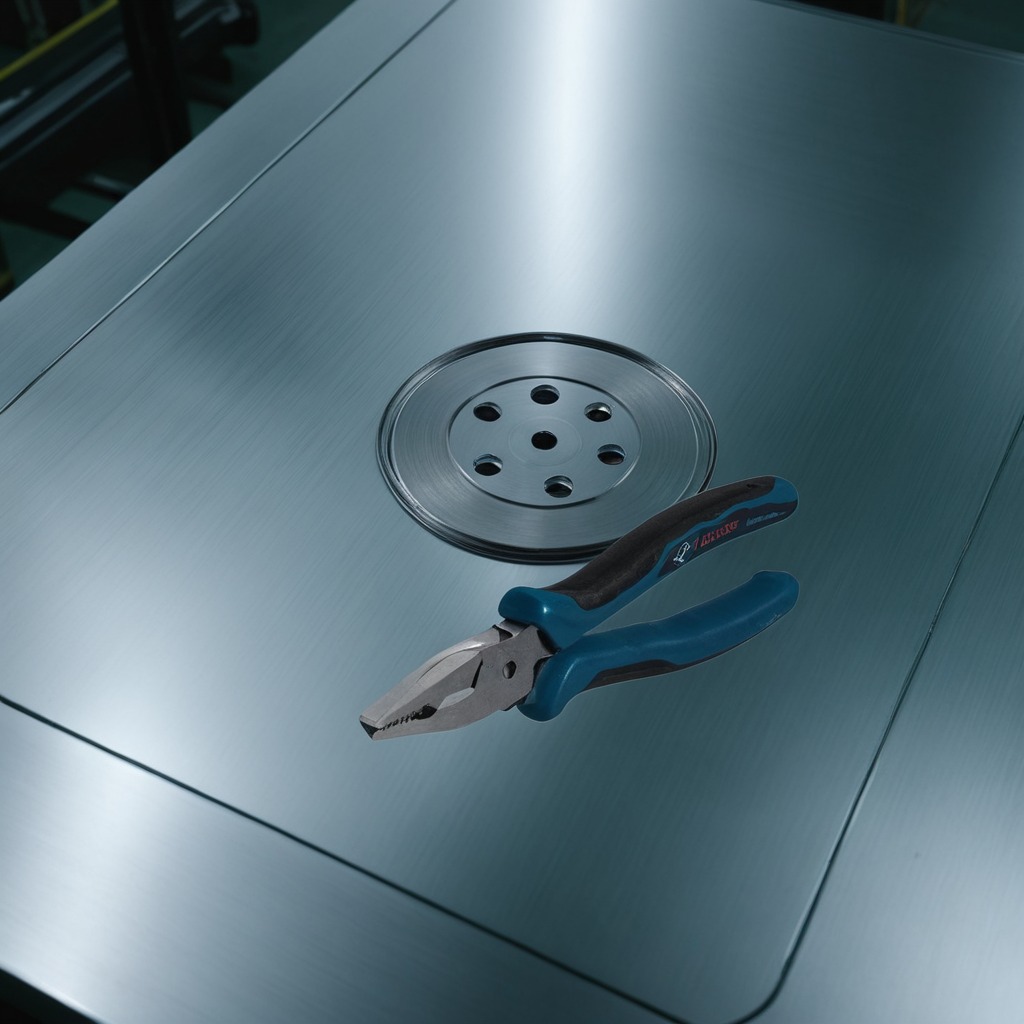
A plier is lying on the metal table in a machine shop under fluorescent lights.